Question: I am trying to align a element center in a div where i am not giving any width to parent div becouse it will spread according to screen size , there is total 3 element in div :
1. Buttons
2. Heading
3. Logo
buttons will always align left and logo will align right whenever screen size will be change and the heading will always align center like this

My code is here
<URL>
please let me know where i am going wrong and what css i should apply for getting the element (heading) align center always.
HTML
'''
<div id="header">
<div id="buttons">
<a href="#" class="button_back">link 1</a>
<a href="#" class="button_back">link 2</a>
</div>
<h1>Heading of the page</h1>
<div id="logo">
<a href="#">
<img src="http://lorempixum.com/60/60" width="178" height="31" alt="logo" />
</a>
</div>
</div>
'''
CSS
'''
#header {
background:green;
height:44px;
width:100% }
#buttons {
float: left;
margin-top: 7px;
}
#buttons a {
display: block;
font-size: 13px;
font-weight: bold;
height: 30px;
text-decoration: none;
color:blue;
float:left}
#buttons a.button_back {
margin-left: 8px;
padding-left:10px;
padding-top: 8px;
padding-right:15px }
#header h1 {
color: #EEEEEE;
font-size: 21px;
padding-top: 9px ;
margin:0 auto}
#logo {
float: right;
padding-top: 9px;
}
'''
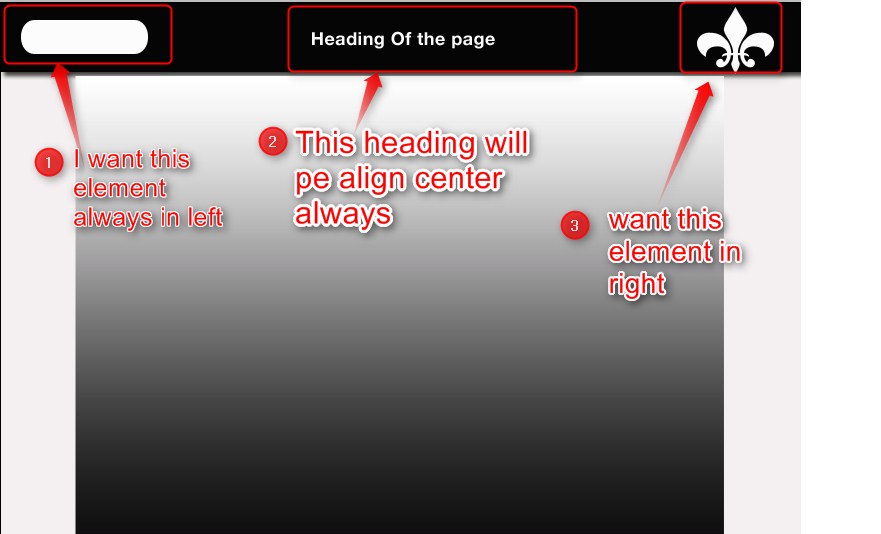
Answer: You can use 'inline-block' for this:
'''
#header {
text-align: center;
}
#header h1 {
display: inline-block;
}
'''